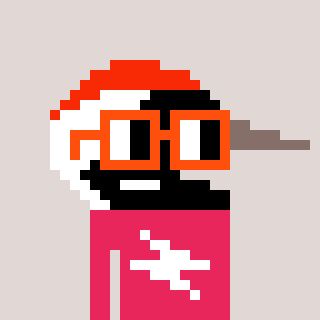
a pixel art character with square orange glasses, a crane-shaped head and a redpinkish-colored body on a warm background